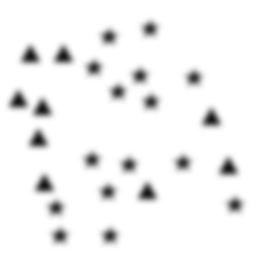
Squares: 0
Triangles: 9
Stars: 15
Total shapes: 24